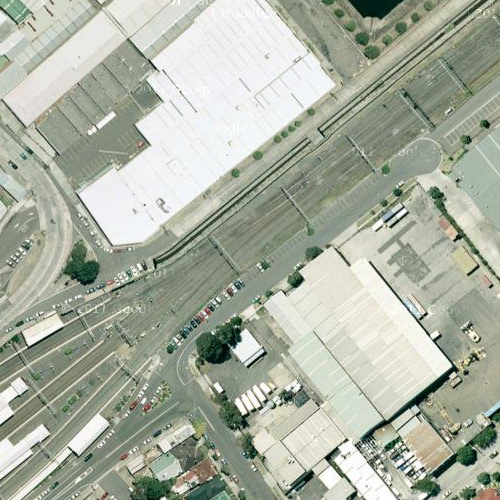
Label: sydney